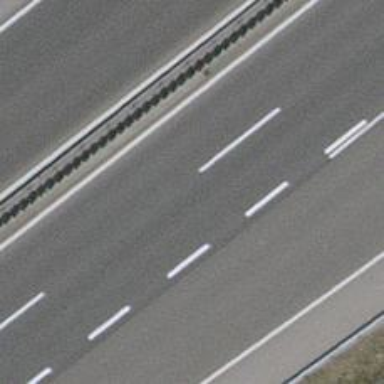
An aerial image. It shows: Motorway junction.